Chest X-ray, AP view. Patient: 56 years old, sex M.
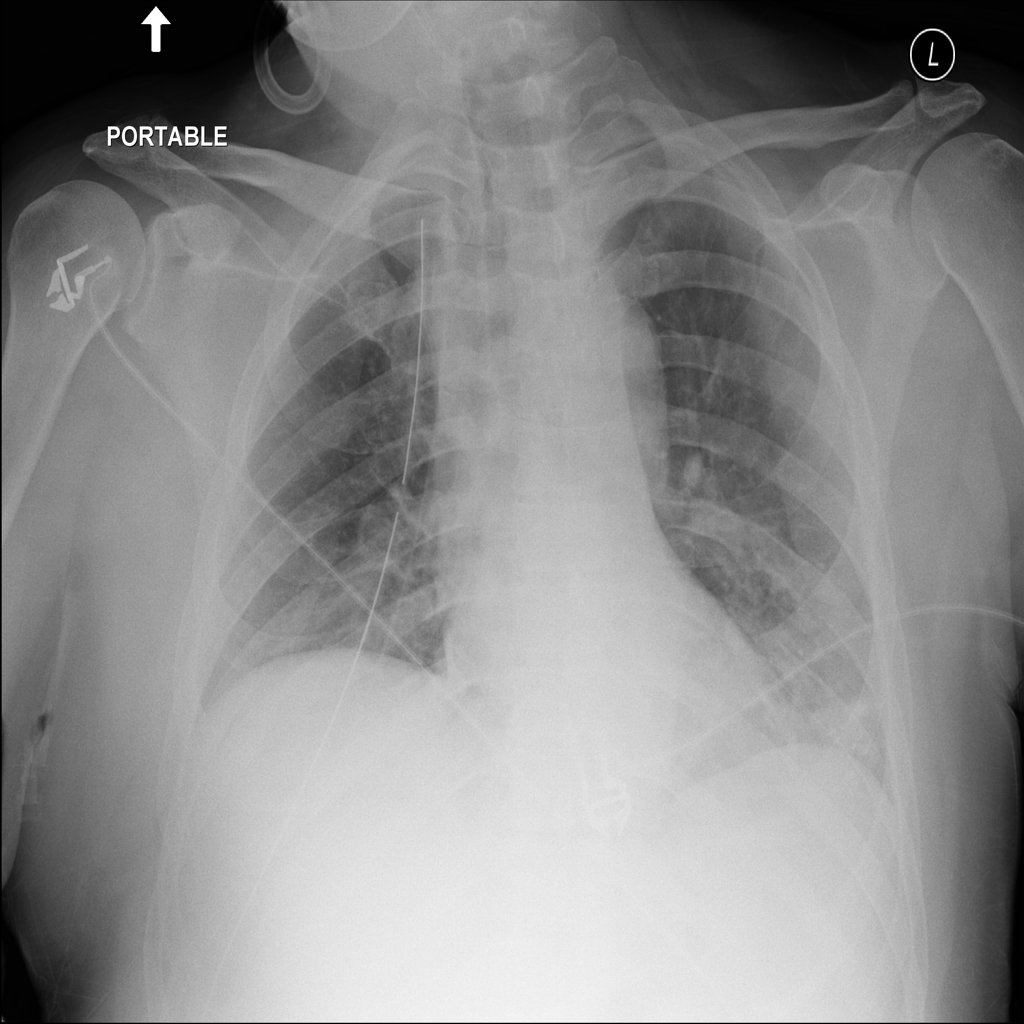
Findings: Atelectasis, Nodule